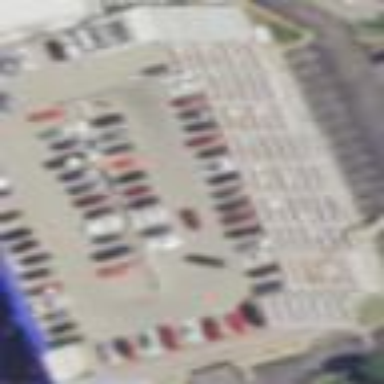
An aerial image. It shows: Multi-storey parking facility.